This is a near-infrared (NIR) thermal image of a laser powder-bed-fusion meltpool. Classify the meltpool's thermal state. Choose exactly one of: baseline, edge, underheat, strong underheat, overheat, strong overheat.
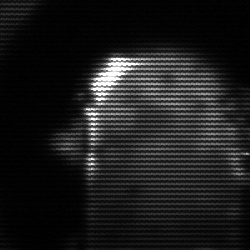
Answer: baseline